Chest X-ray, PA view. Patient: 20 years old, sex M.
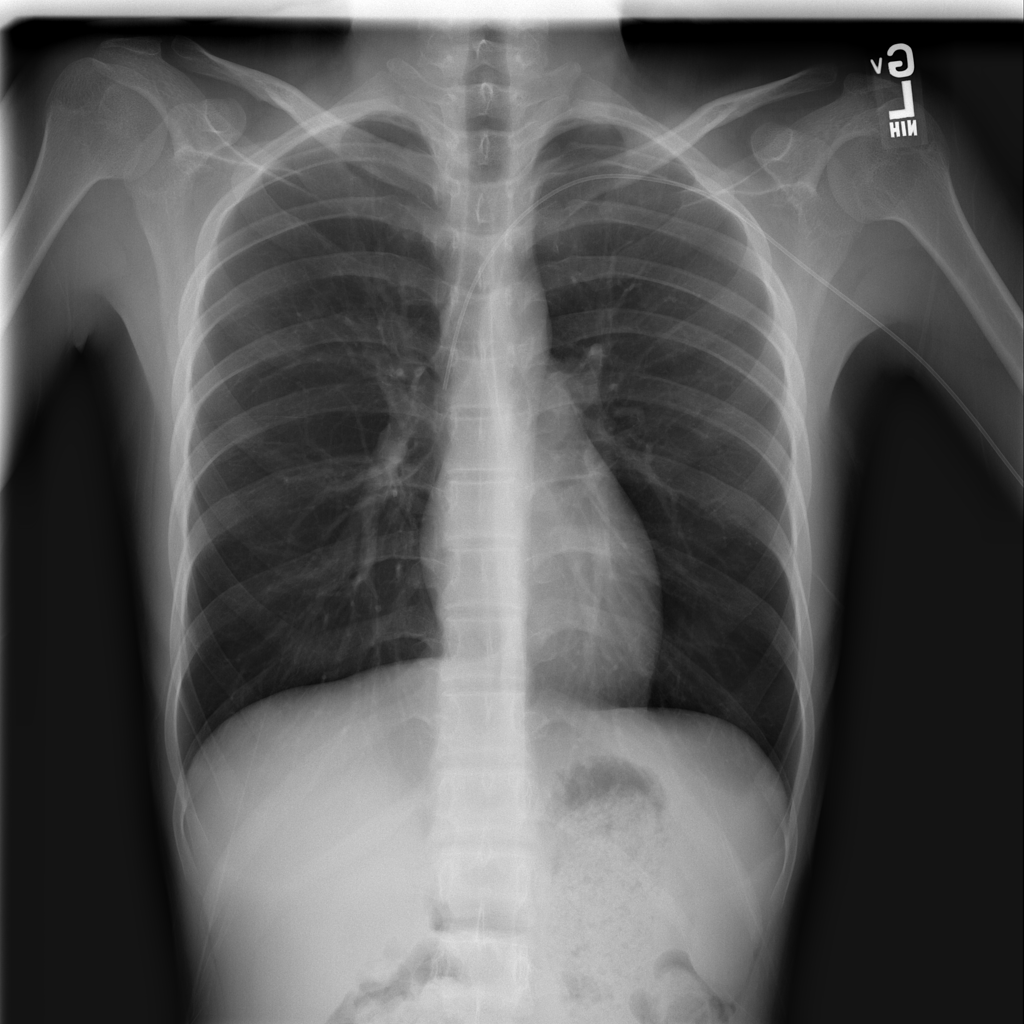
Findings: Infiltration